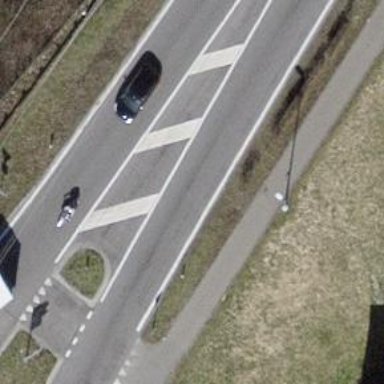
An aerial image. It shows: Primary road with asphalt surface.